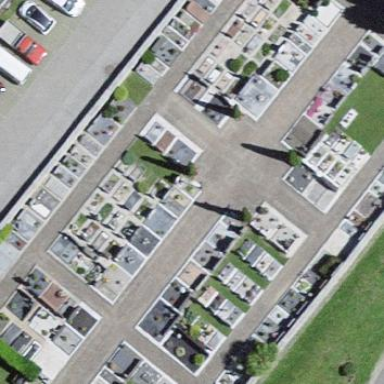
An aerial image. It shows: Cemetery.